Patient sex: M
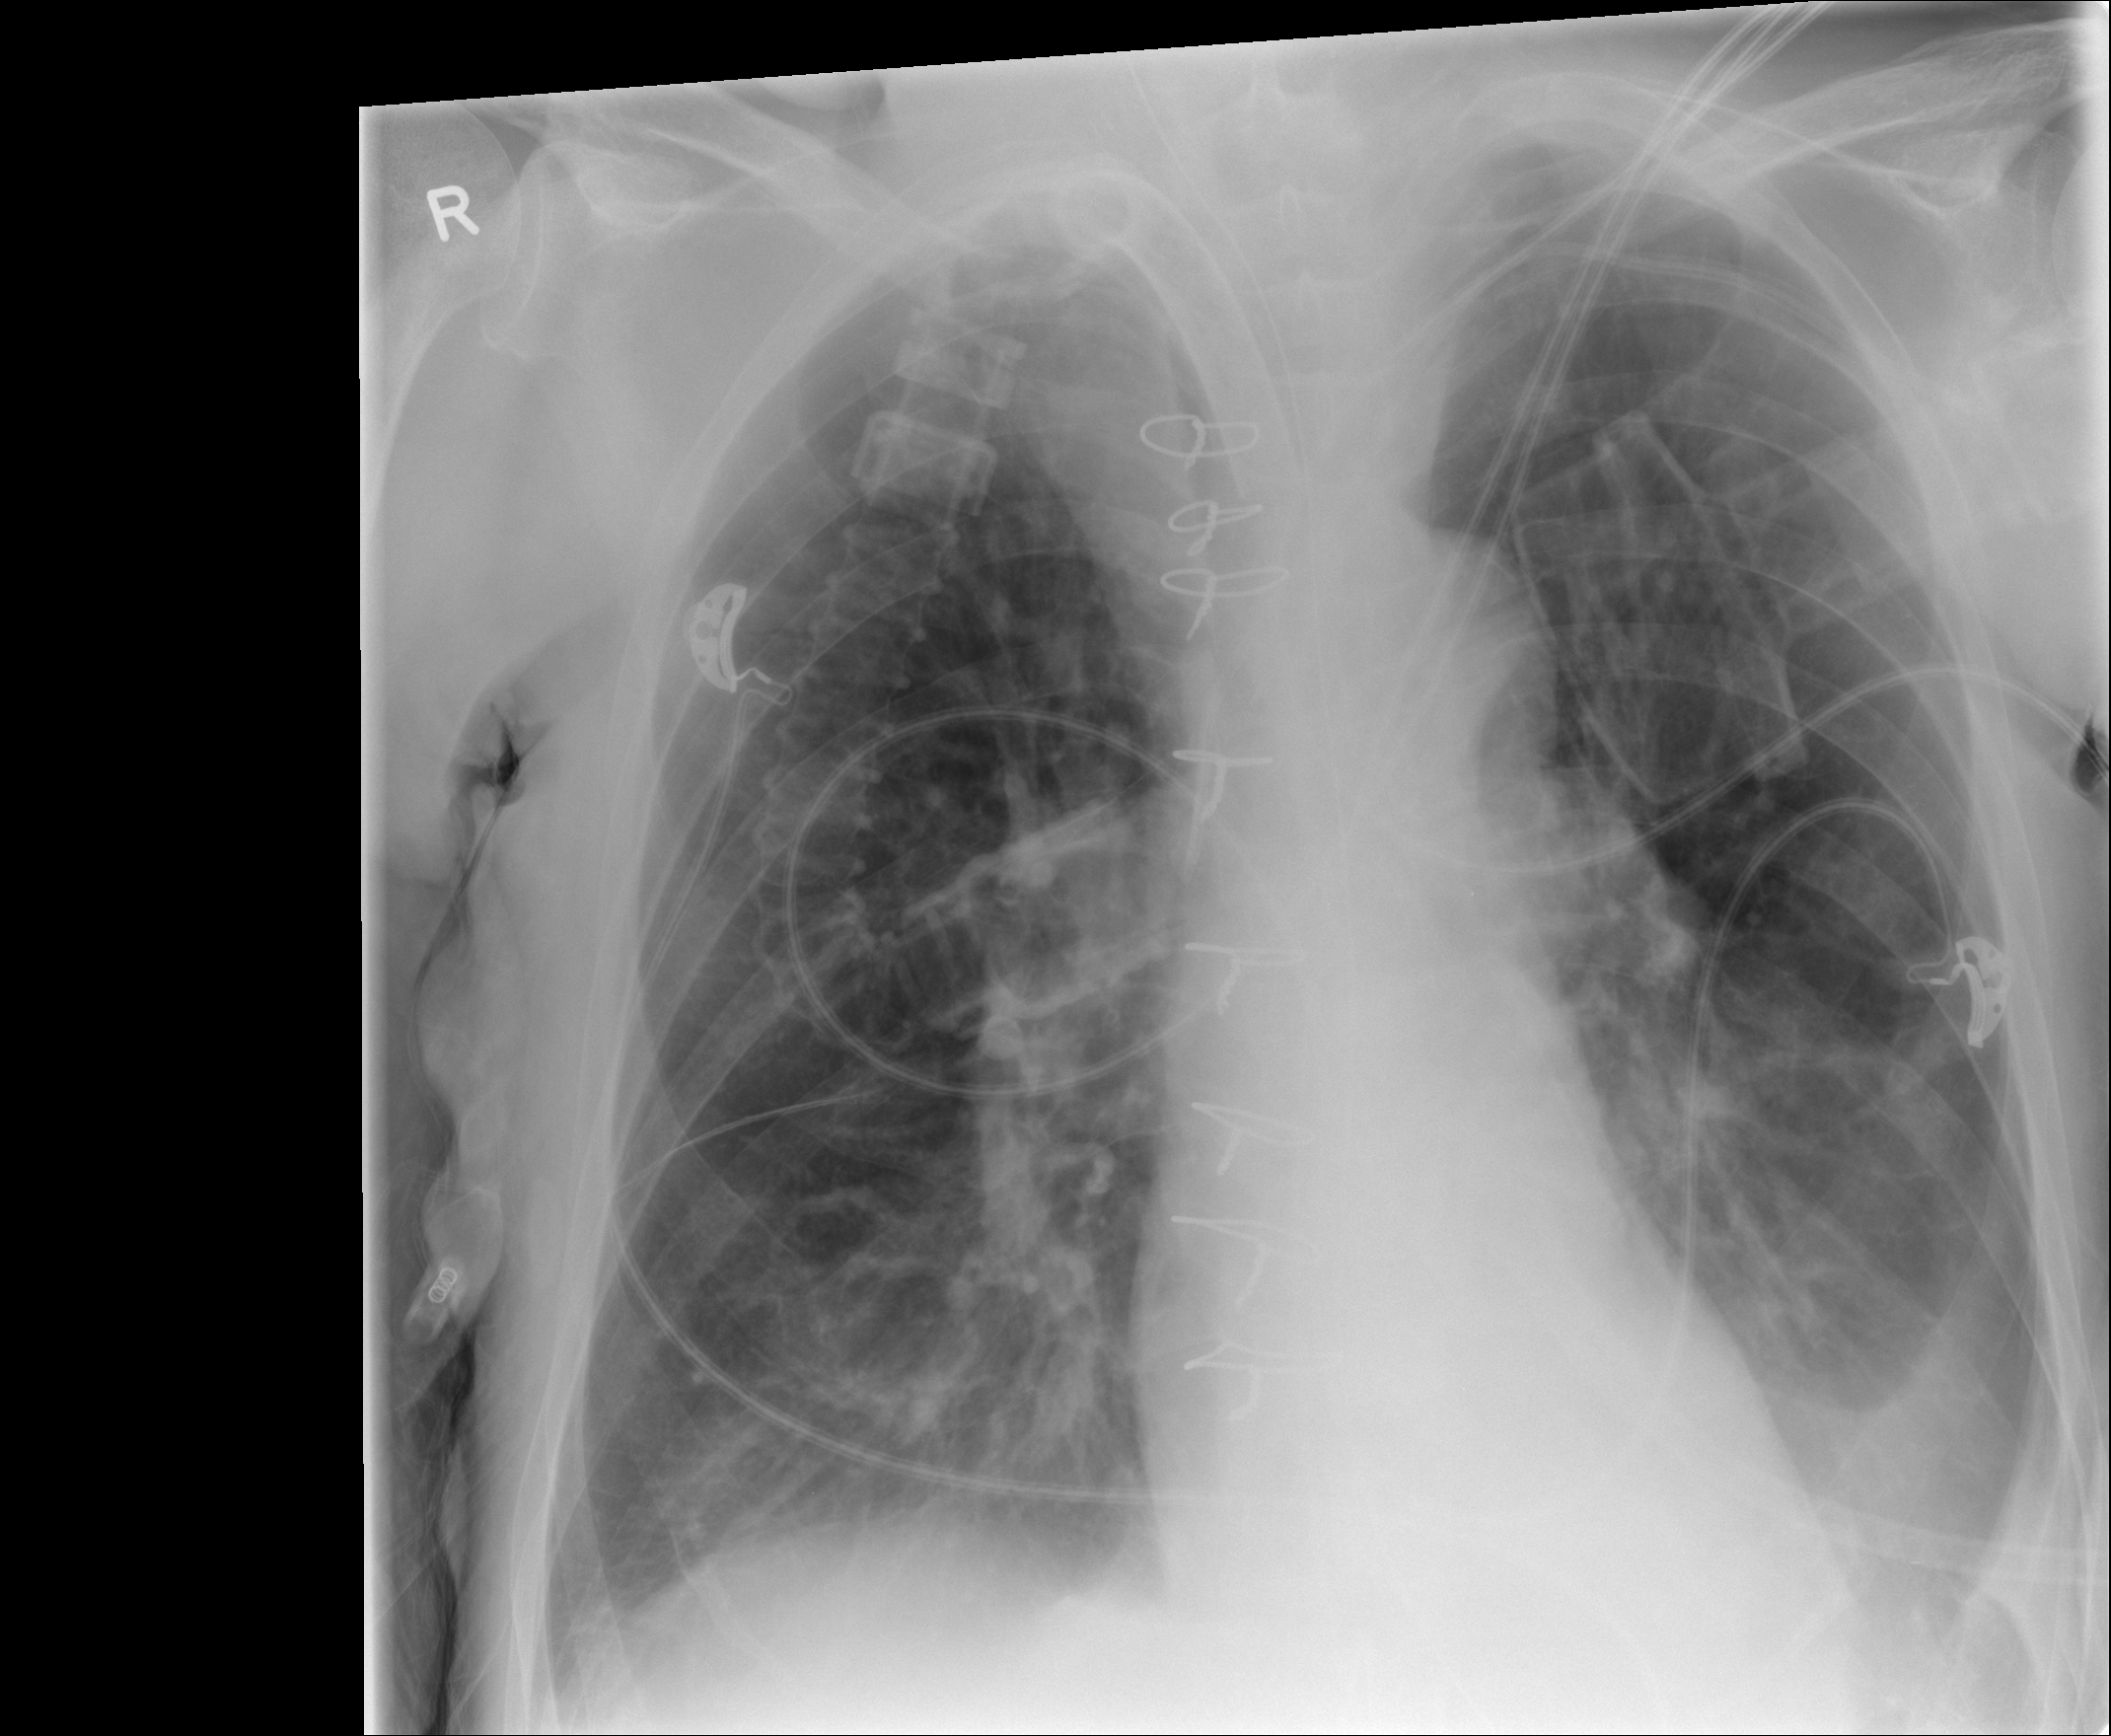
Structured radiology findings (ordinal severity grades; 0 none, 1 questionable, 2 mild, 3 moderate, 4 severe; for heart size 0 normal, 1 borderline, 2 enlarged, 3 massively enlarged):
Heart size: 0
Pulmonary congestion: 0
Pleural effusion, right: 0
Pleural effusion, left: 2
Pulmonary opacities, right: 0
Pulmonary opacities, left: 0
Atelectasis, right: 0
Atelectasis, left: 2